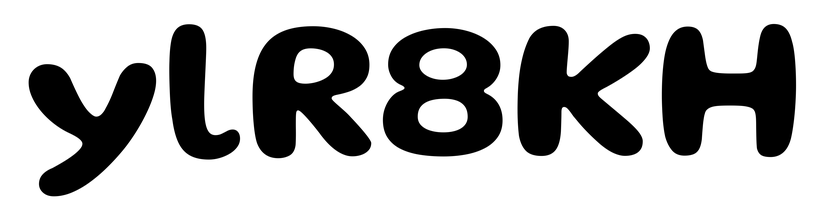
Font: Gluten_SemiBold